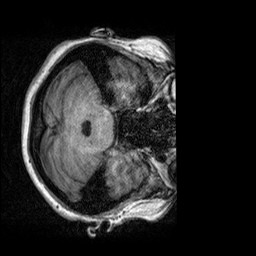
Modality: T1w
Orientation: axial
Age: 30
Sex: female
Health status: healthy
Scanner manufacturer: siemens
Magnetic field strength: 3 T
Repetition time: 2.3 s
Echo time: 0.00303 s